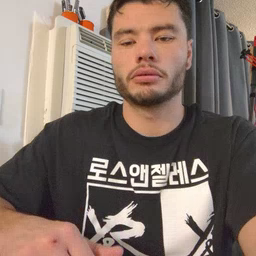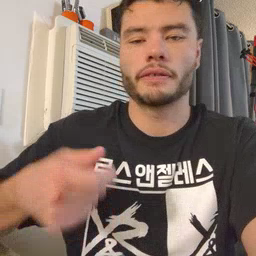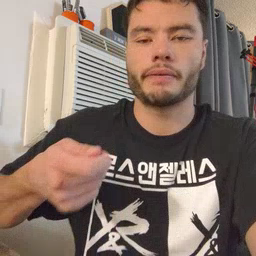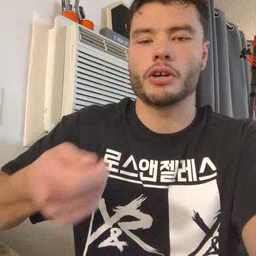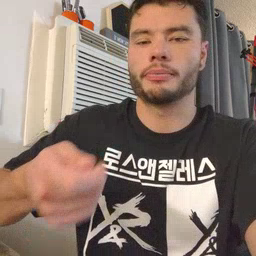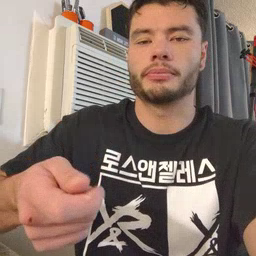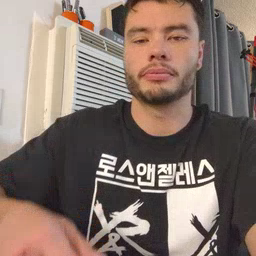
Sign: vacuum